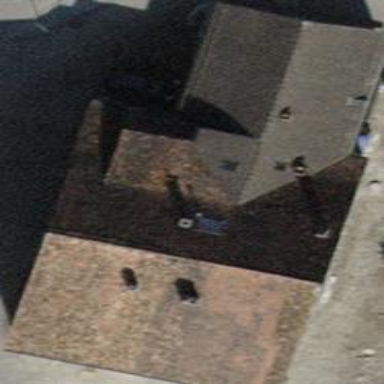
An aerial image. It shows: Detached building with gabled roof.